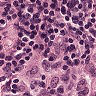
Metastatic tissue present: no